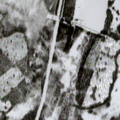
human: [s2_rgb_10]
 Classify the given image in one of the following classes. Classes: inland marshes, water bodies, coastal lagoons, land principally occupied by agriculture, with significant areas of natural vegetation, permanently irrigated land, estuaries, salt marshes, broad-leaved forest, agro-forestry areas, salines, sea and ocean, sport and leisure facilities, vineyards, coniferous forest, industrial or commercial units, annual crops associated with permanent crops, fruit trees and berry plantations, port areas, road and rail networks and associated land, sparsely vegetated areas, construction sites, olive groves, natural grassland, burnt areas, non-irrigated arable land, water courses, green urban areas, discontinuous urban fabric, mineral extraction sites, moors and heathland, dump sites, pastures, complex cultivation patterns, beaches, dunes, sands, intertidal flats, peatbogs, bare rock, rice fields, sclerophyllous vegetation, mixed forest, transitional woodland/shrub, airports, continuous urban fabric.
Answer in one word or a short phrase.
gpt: dump sites, coniferous forest, transitional woodland/shrub